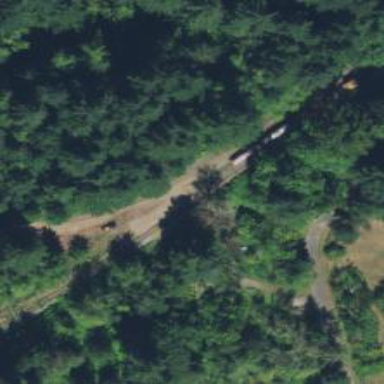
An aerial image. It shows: Preserved railway line with rails.